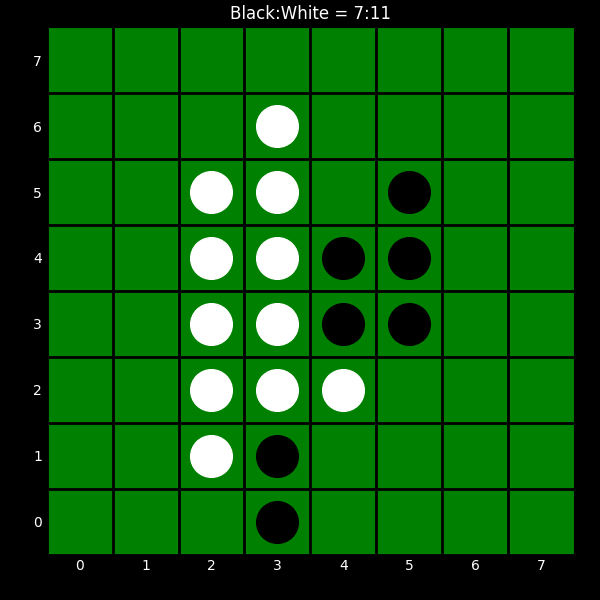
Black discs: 7
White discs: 11